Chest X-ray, PA view. Patient: 67 years old, sex M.
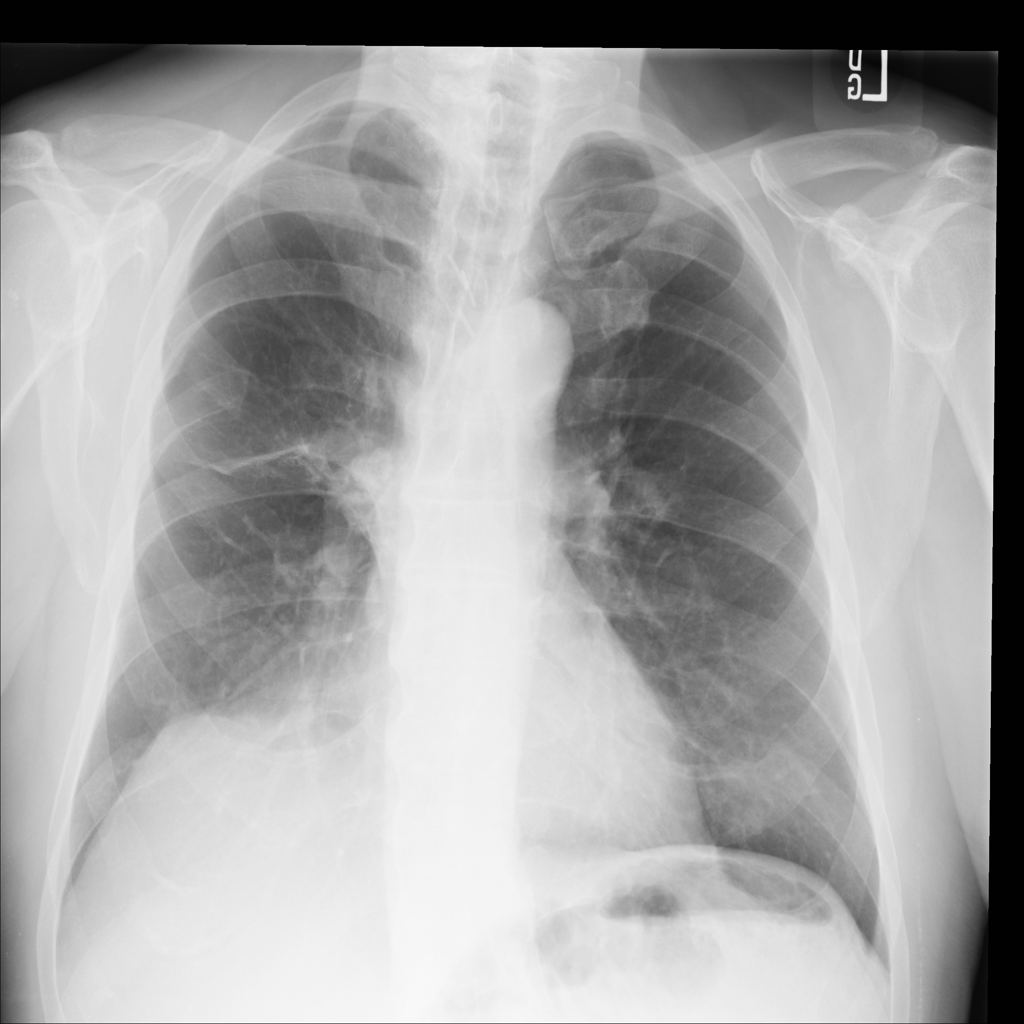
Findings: Nodule